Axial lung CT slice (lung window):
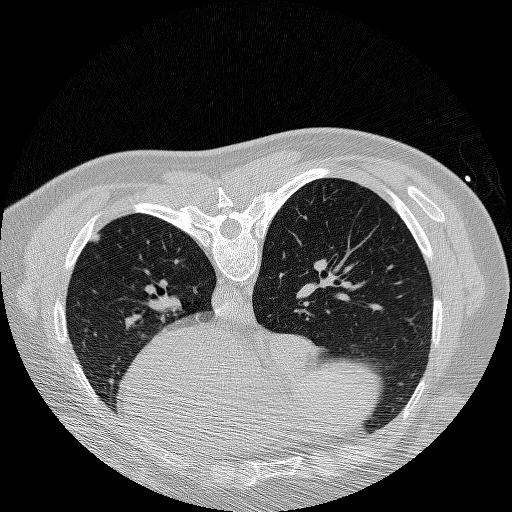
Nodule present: yes
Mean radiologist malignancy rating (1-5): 3